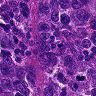
Metastatic tissue present: yes